Question: I am trying to make a scatter plot in R between two numeric variables, and it uses the observation number as the x variable. This is the problem I'm trying to fix: I would like to have a scatter plot that uses the values of the x variable I indicated in the plot statement.
Yes, both the X variable and the Y variable are numeric.
I've attached a screenshot showing the data setup (Galton height data), the fact that the father and son variables are both numeric, and the resulting plot.

Here's the code that sets up the data and runs the scatter plot:
'''
#install.packages("dplyr")
library('dplyr')
#tidyverse is name of package used for class
library(tidyverse)
remove.packages('HistData')
install.packages('HistData')
library(HistData)
data("GaltonFamilies")
childNum <- galton_heights[,6]
gender <- galton_heights[,8]
#Different code to get son height
#If we wanted to follow the lesson exactly, we would
#use the following
son_data <- GaltonFamilies[GaltonFamilies$gender == "male" & GaltonFamilies$childNum == 1,]
son <- son_data$childHeight
#Now we can compare the oldest child's height (if they happen to be male) with that of the father:
GaltonFamilies %>% summarize(mean(father), sd(father), mean(son), sd(son))
GaltonFamilies$father2 <- as.numeric(GaltonFamilies$father)
#galton_heights$father <- as.numeric(levels(galton_heights$father))[galton_heights$father]
plot(GaltonFamilies$father,GaltonFamilies$son)
plot(GaltonFamilies$father2, GaltonFamilies$son, main="Scatterplot Example",
xlab="Father ", ylab="Son ")
'''
Edit: the filter statement creating son_data wasn't working when I ran the above code fresh. I don't know why. I've replaced it with a way to get son_data without the filter.
son_data <- GaltonFamilies[GaltonFamilies$gender == "male" & GaltonFamilies$childNum == 1,]
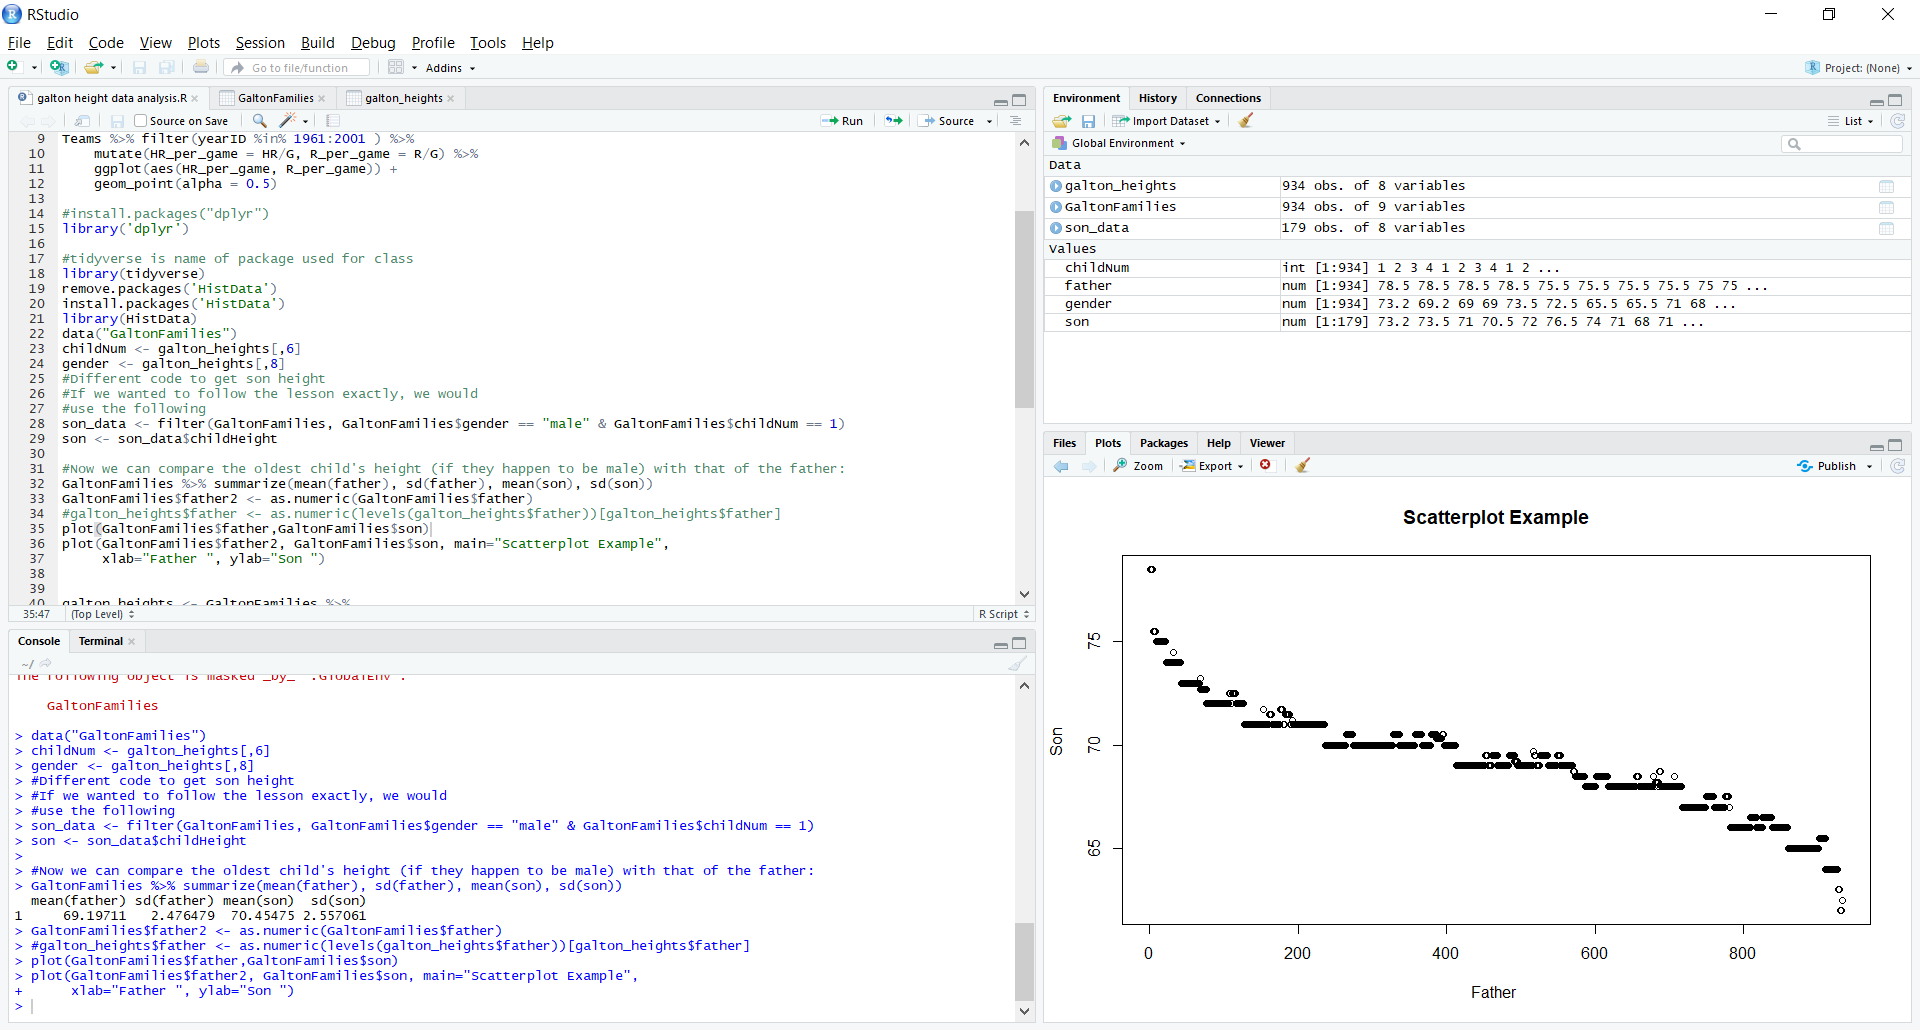
Answer: There is no 'GaltonFamilies$son'. See also: <URL>